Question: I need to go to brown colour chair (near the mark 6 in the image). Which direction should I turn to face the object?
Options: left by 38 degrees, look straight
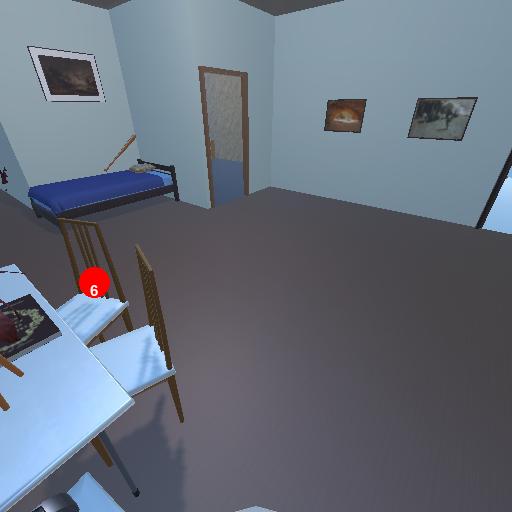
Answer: left by 38 degrees